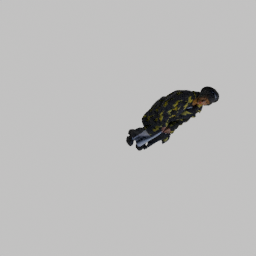
Label: people